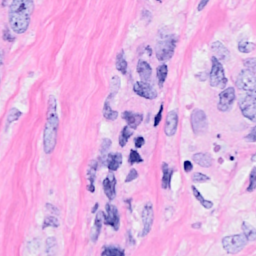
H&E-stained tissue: Breast